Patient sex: F
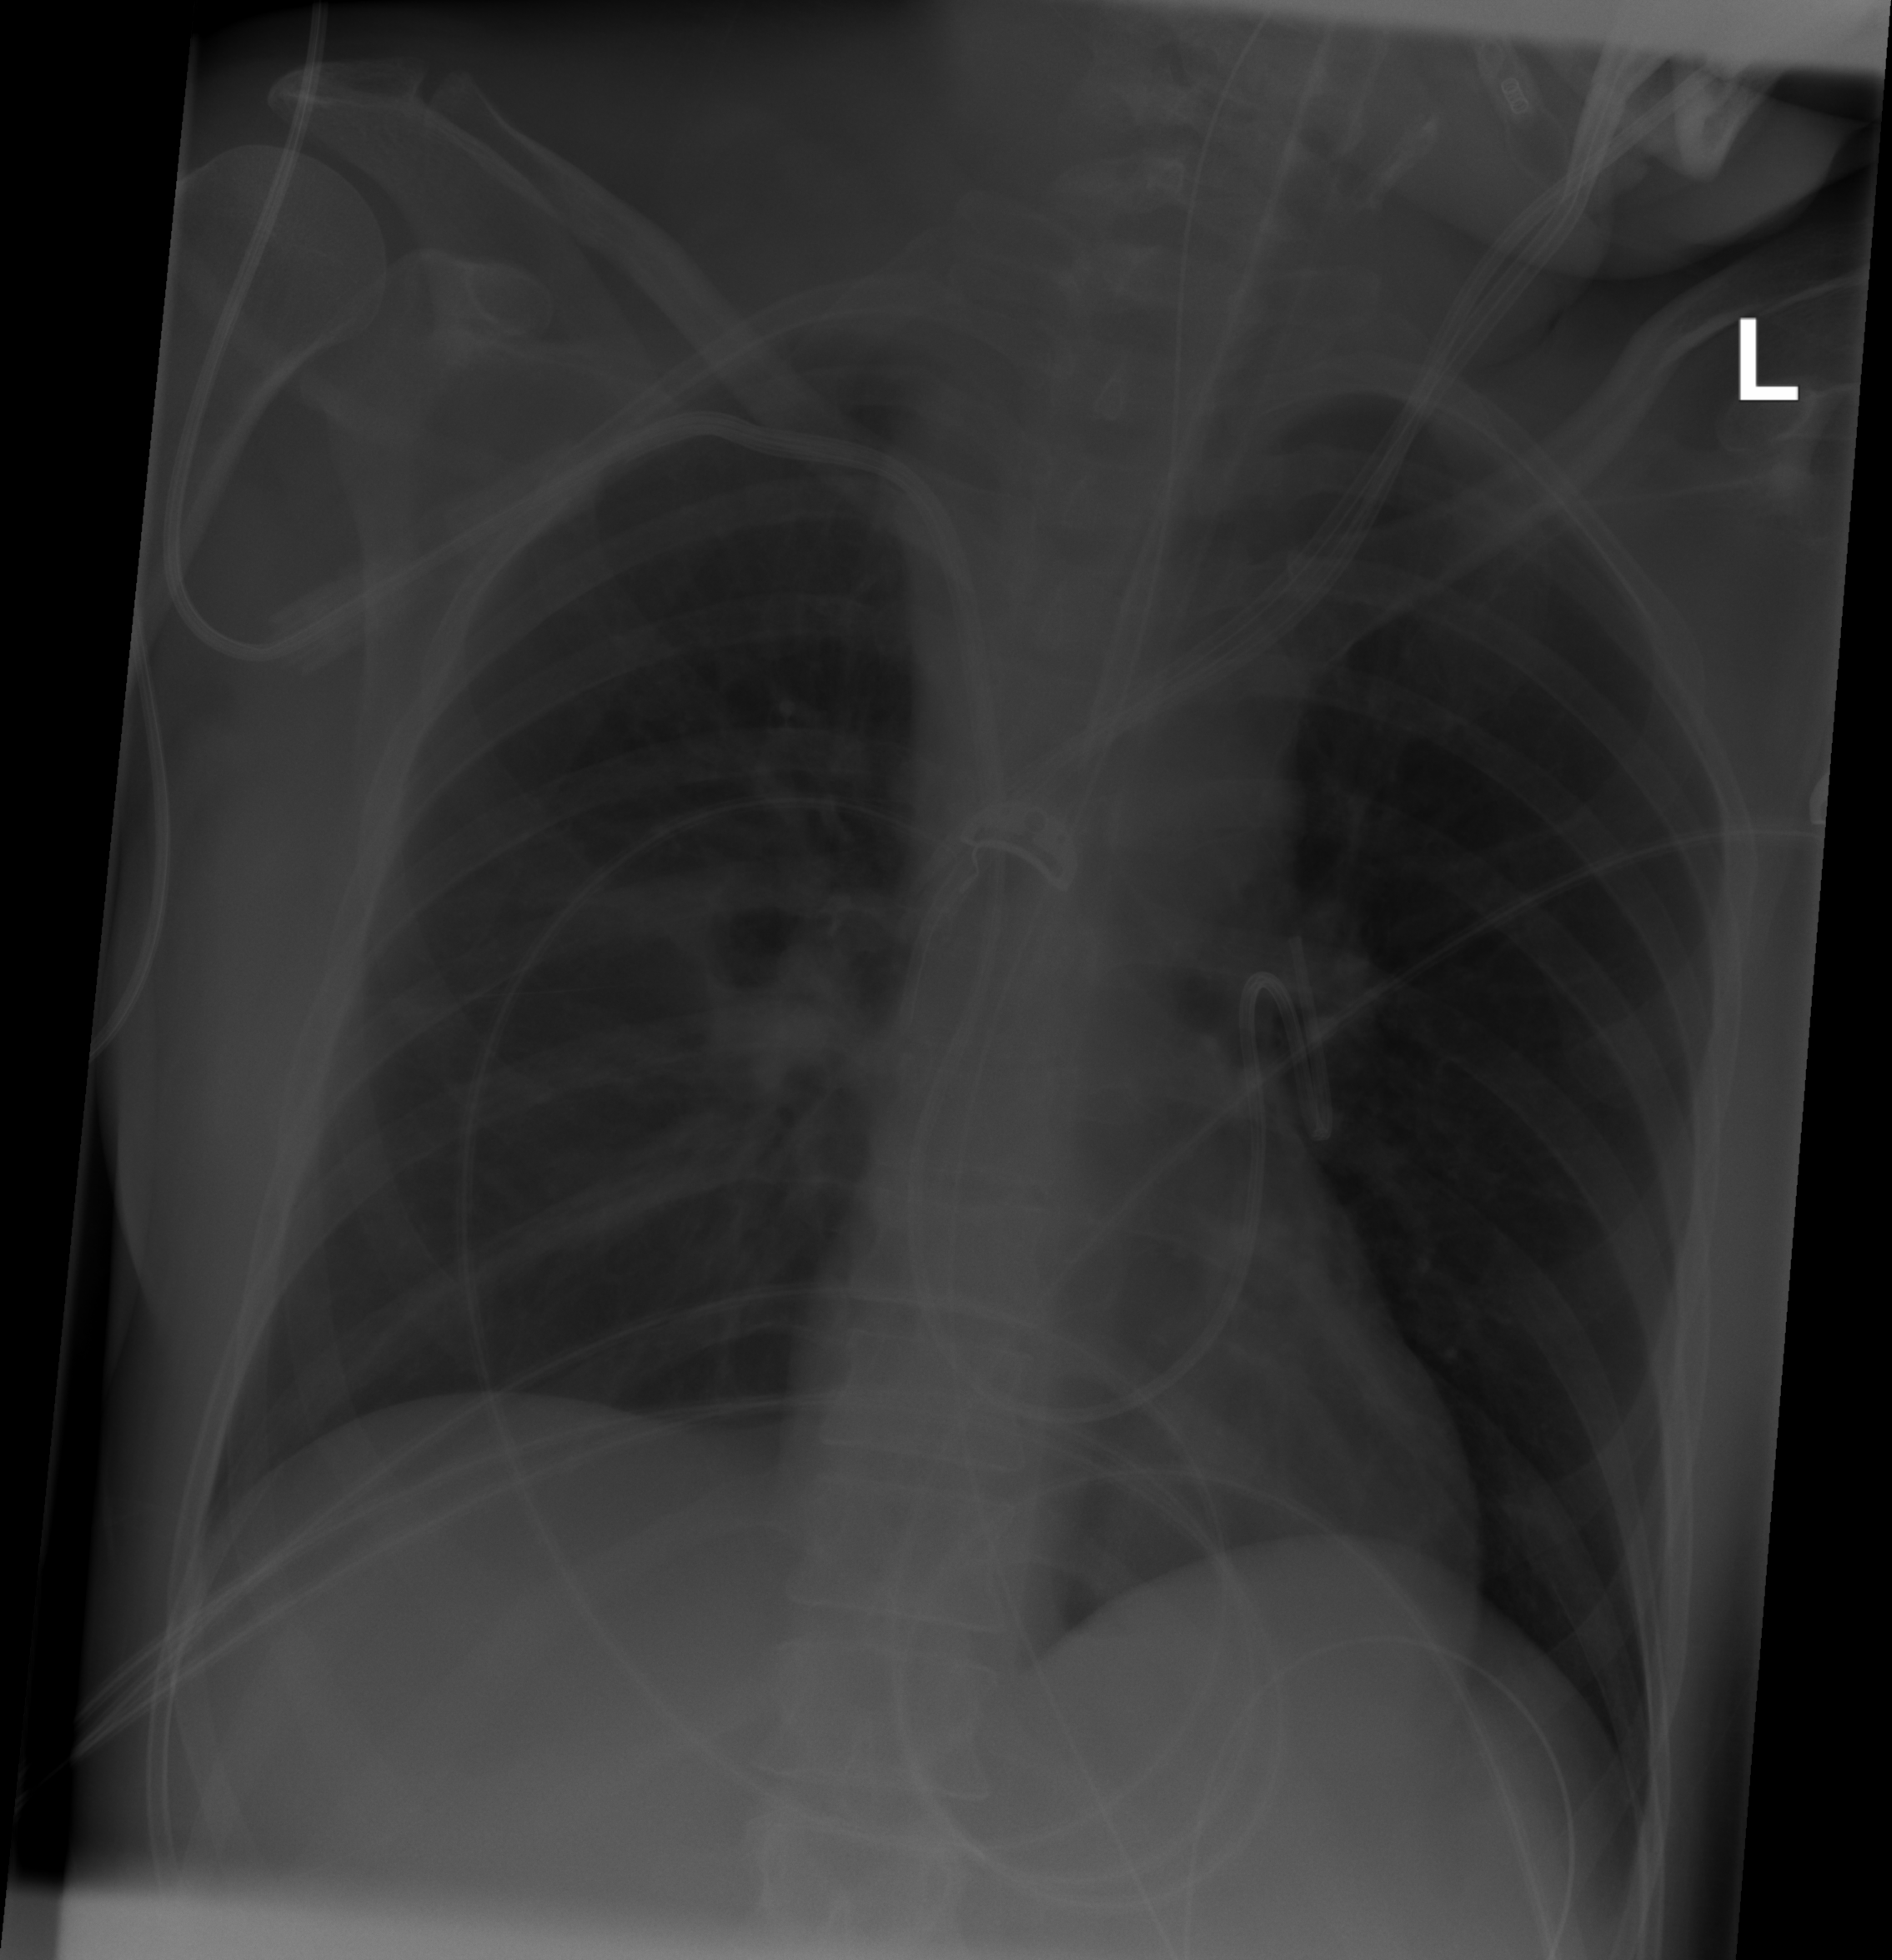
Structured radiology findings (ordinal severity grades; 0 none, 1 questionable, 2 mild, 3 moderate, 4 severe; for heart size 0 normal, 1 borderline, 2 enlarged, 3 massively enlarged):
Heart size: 0
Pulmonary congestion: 0
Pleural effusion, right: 0
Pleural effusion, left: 0
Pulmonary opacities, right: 0
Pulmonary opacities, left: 0
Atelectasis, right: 0
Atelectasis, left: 0